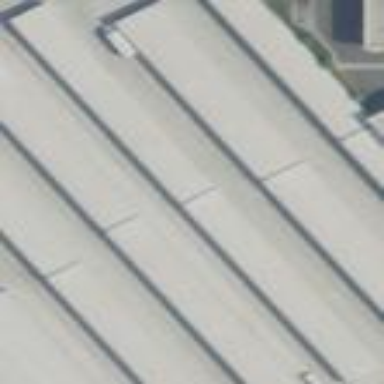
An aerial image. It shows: Group of garages.